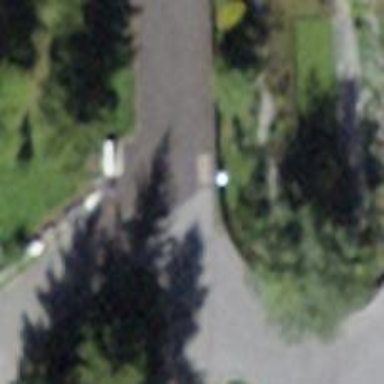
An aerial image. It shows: Residential road with asphalt surface and no sidewalk.